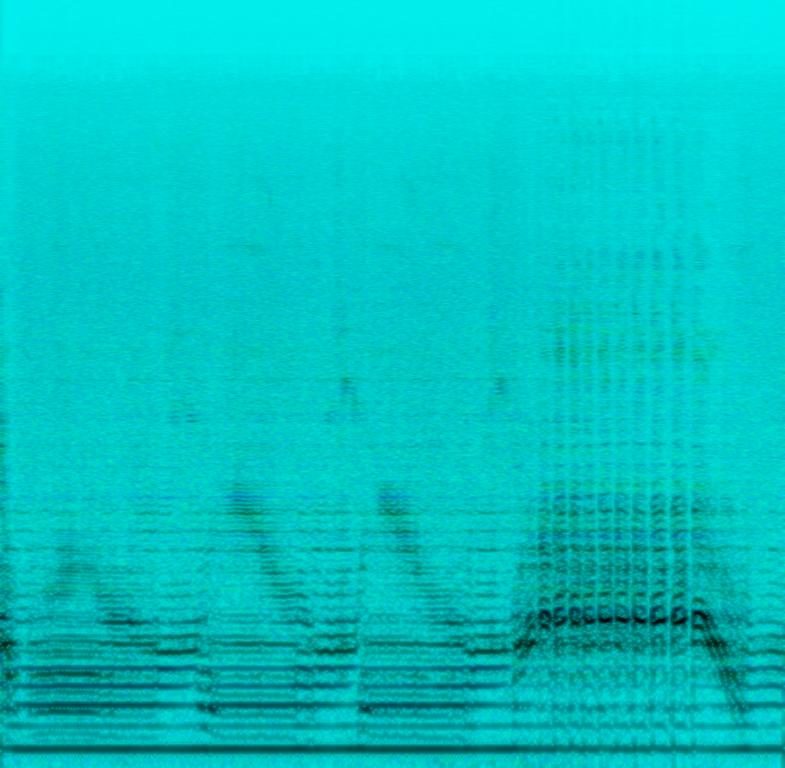
The low quality recording features a low windpipe vocal sound played in nature, surrounded by flowing water and chirping birds sound effects. Sounds a bit harsh and loud, as the tone of the windpipe is constantly changing.